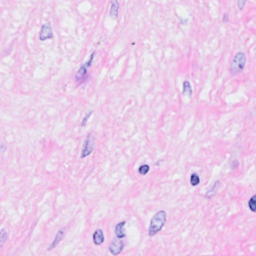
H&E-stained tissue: Breast